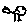
Label: bird